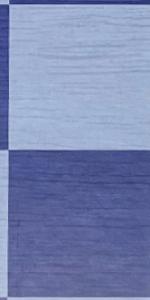
Label: Empty